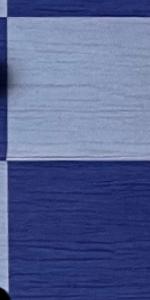
Label: Empty